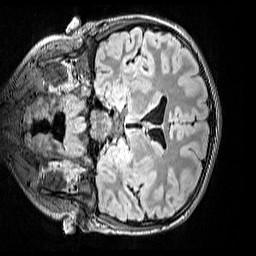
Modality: FLAIR
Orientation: coronal
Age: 10
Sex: male
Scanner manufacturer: siemens
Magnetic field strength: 3 T
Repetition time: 5 s
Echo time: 0.388 s